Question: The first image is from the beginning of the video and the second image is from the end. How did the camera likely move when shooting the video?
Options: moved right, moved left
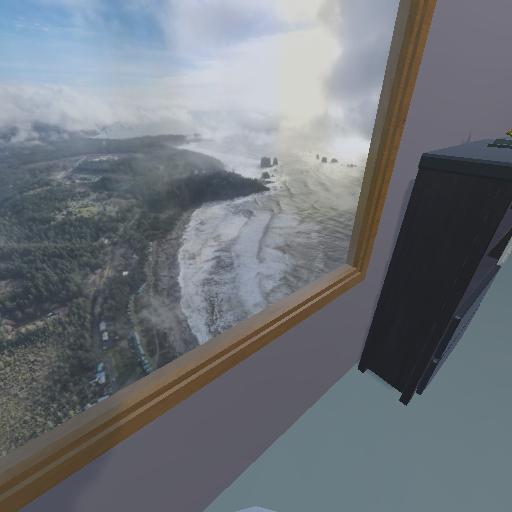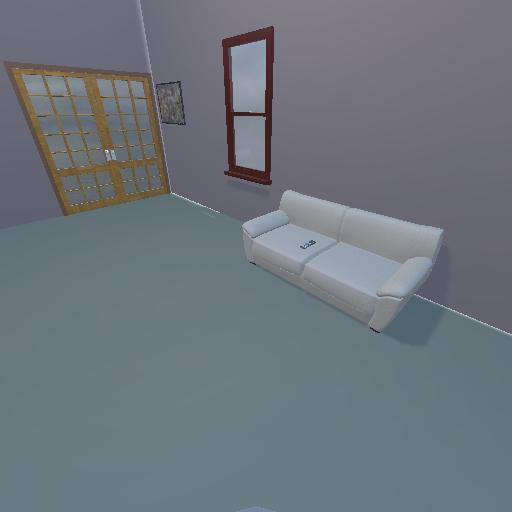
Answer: moved right